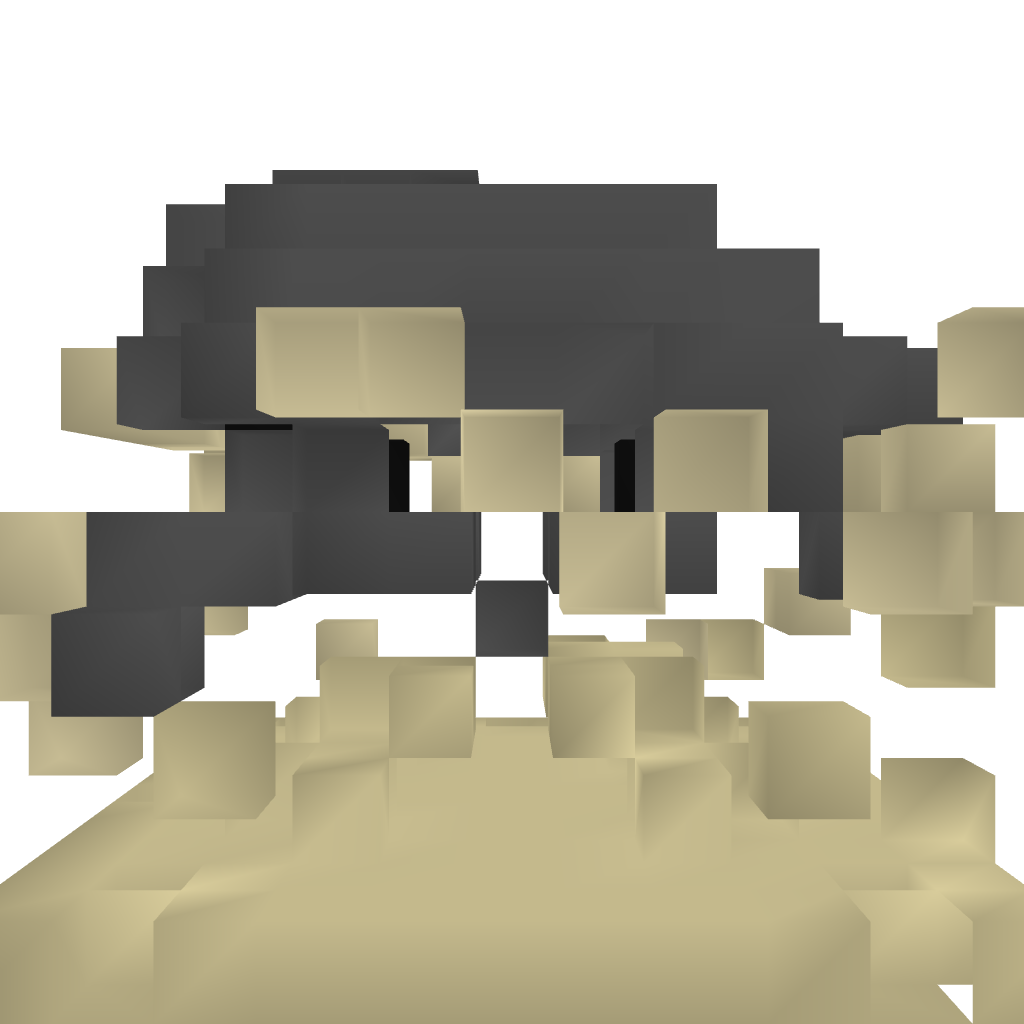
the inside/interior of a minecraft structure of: CommandBlock TNT Player Cannon